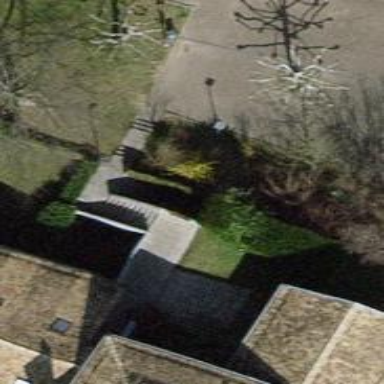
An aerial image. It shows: Building passage tunnel with steps as road.